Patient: sex M, age 55
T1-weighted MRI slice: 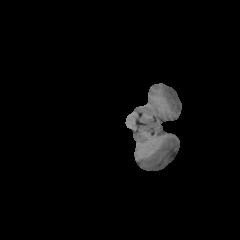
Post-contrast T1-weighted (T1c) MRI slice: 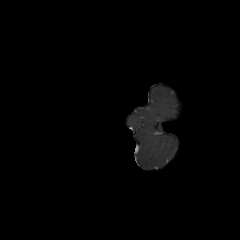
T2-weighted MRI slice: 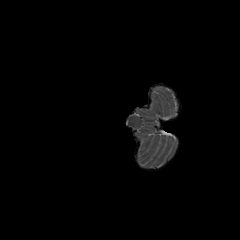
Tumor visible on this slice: no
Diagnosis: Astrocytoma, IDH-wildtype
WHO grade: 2